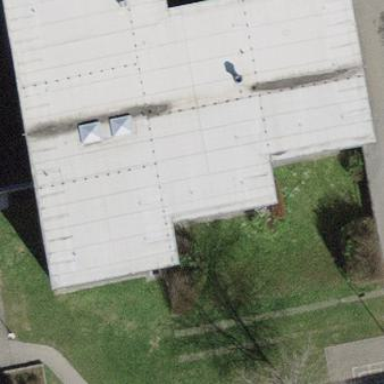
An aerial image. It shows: School building.